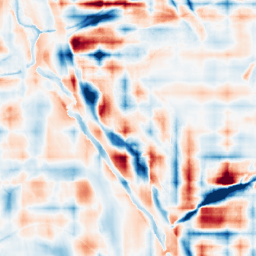
Category: wavelet
Decomposition family: wavelet_reverse_biorthogonal
Decomposition parameters: wavelet: rbio2.4
level: 5
Upsampling method: regularized
Upsampling parameters: scale: 2
lambda_reg: 0.001
Upsampling scale: 2